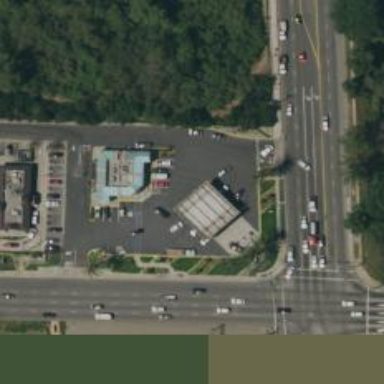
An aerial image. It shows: Convenience shop.